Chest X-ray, AP view. Patient: 23 years old, sex M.
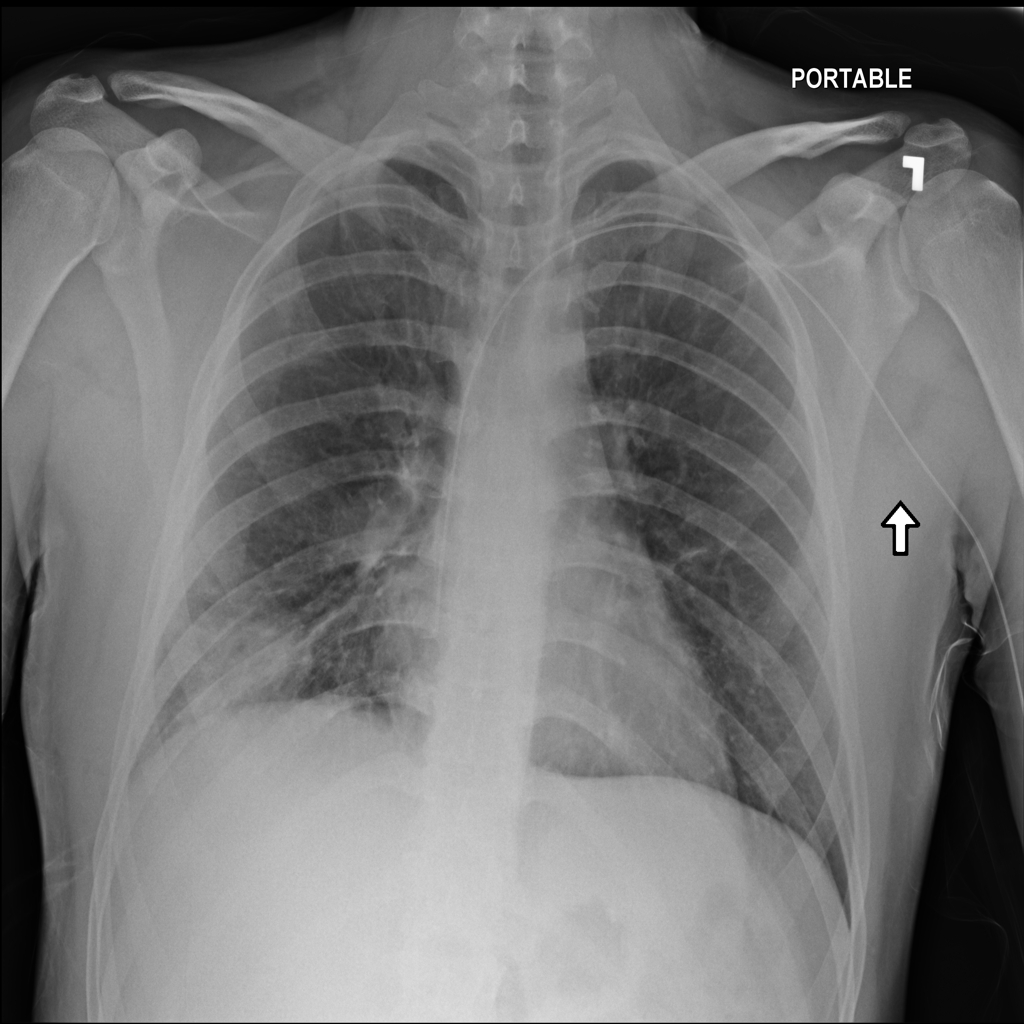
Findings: Infiltration, Mass